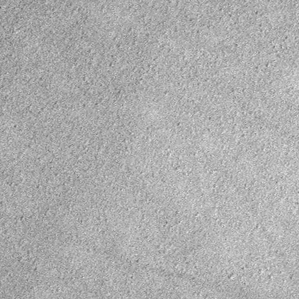
Label: frost